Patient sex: F
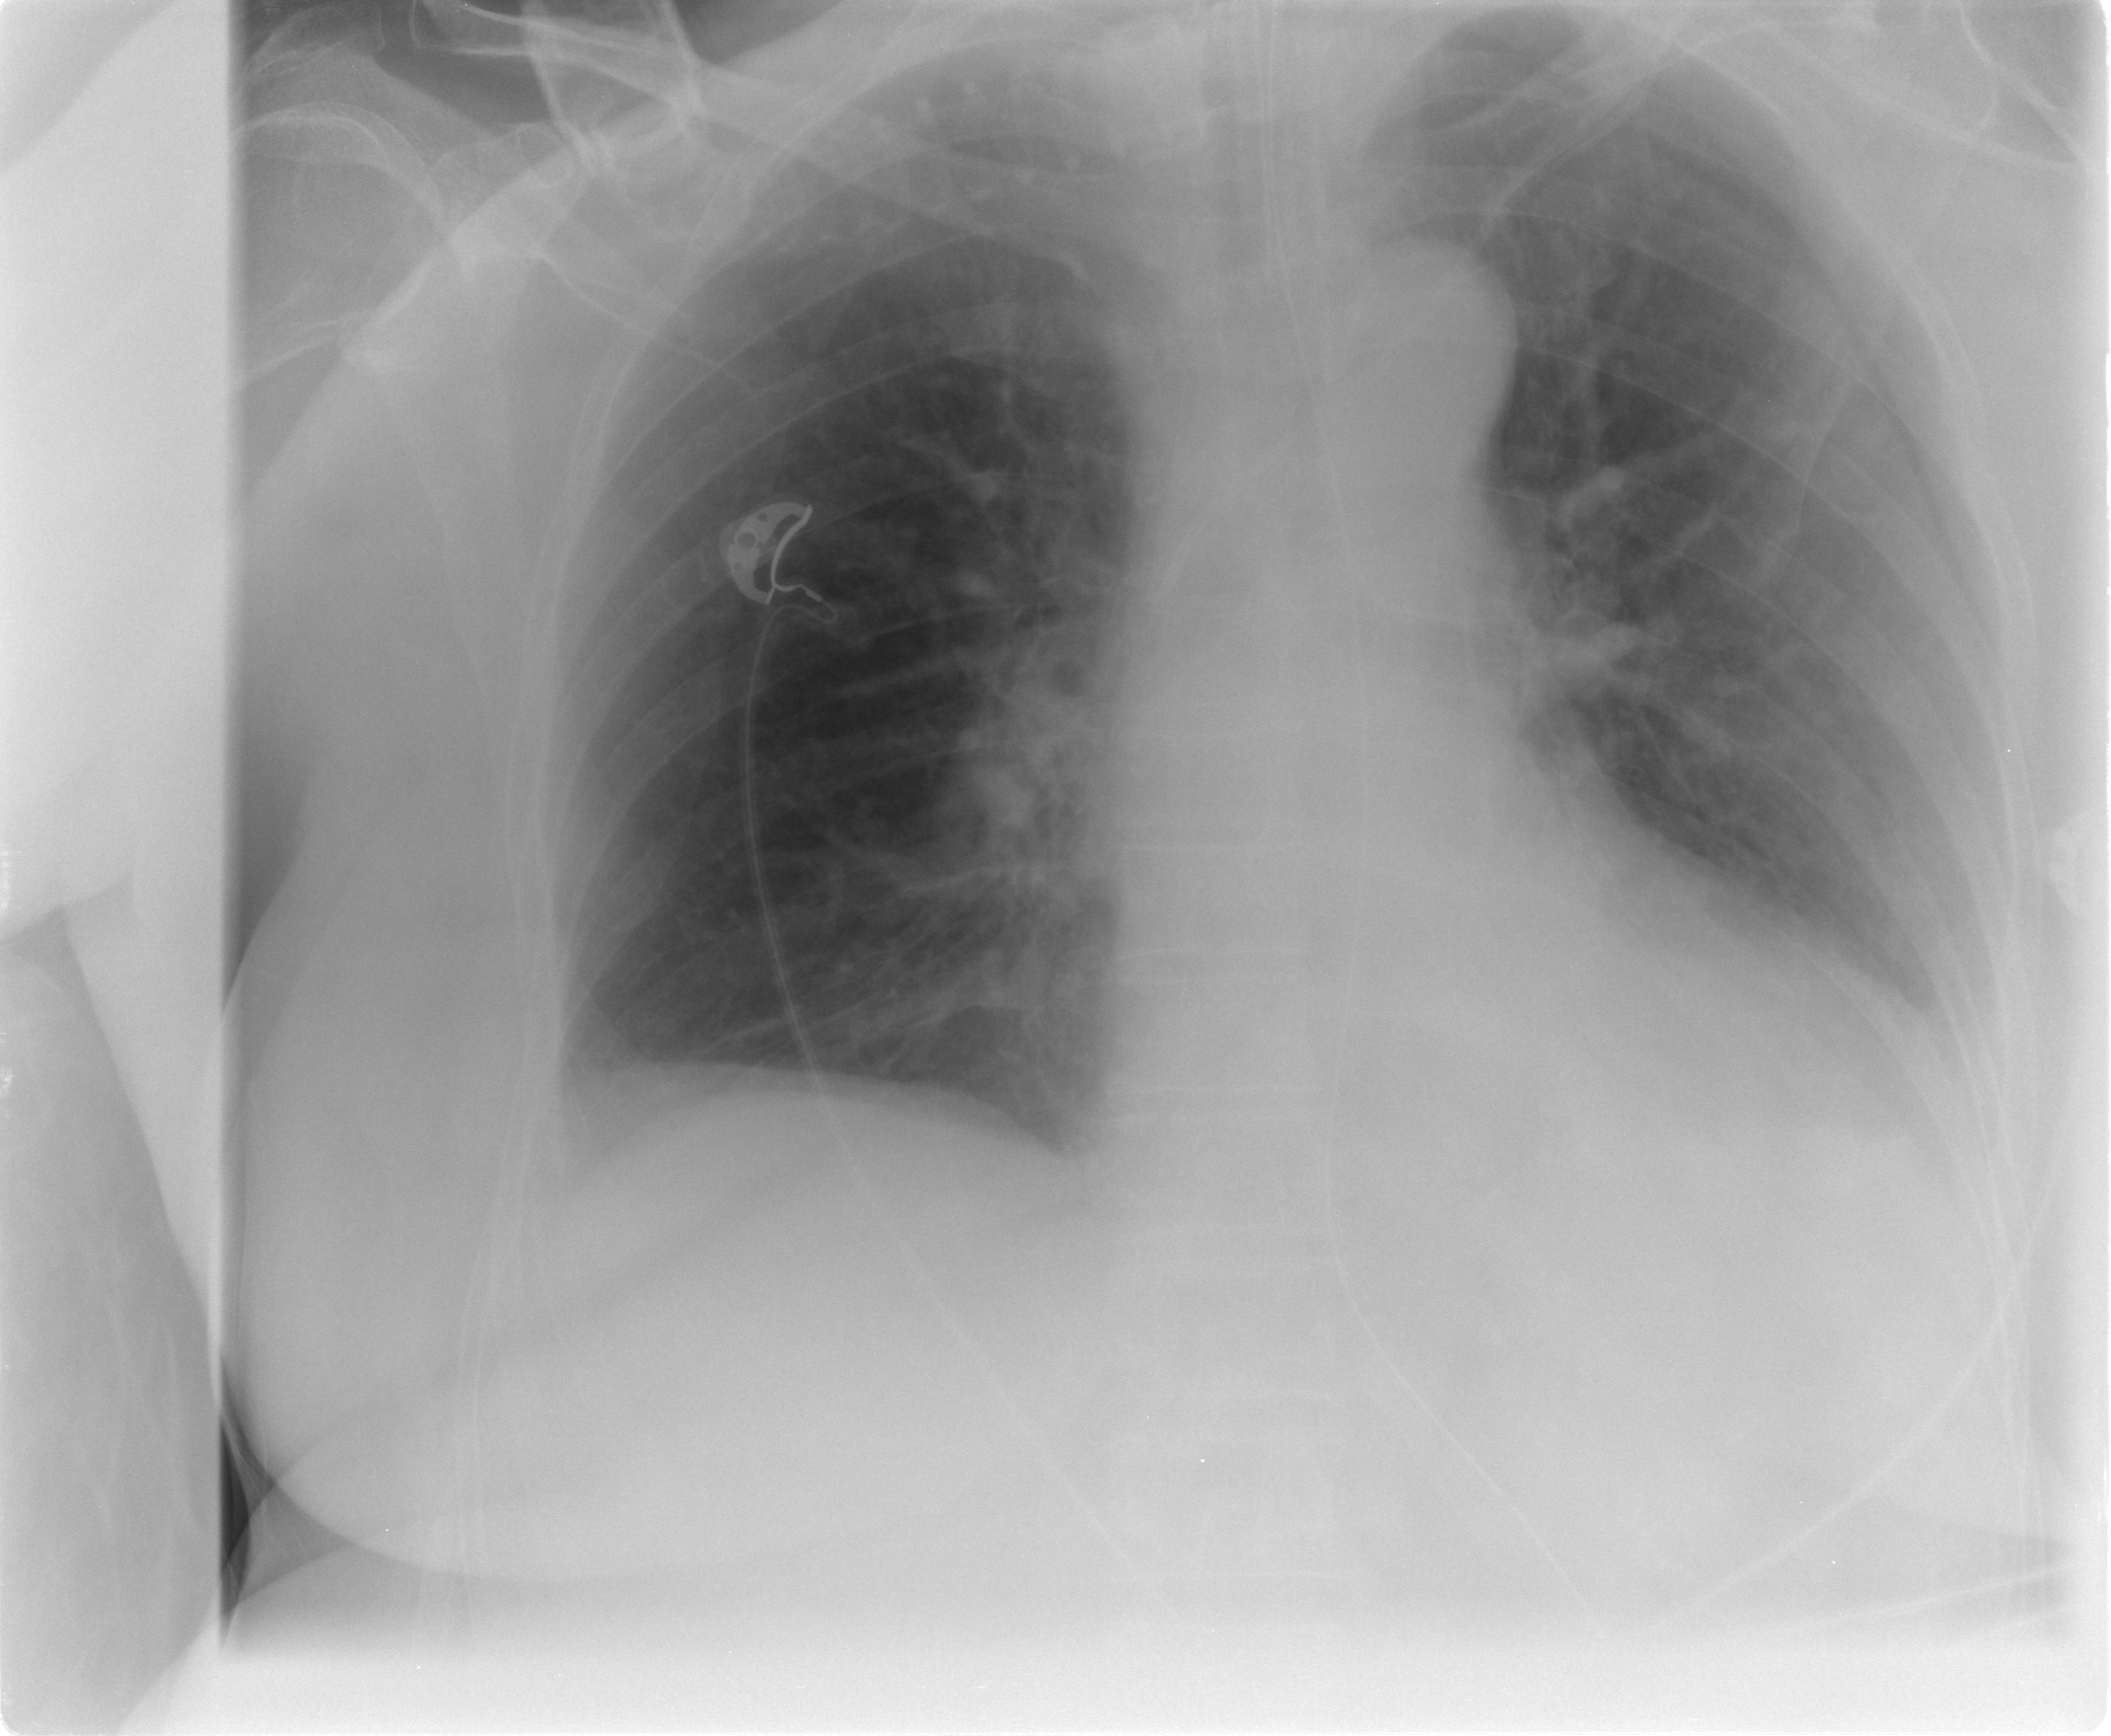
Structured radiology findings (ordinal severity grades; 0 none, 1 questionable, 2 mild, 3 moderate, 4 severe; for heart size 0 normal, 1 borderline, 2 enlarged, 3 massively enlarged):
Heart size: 2
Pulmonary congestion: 0
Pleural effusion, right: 1
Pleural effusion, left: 2
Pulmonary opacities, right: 0
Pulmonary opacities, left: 0
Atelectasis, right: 2
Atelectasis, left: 2